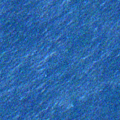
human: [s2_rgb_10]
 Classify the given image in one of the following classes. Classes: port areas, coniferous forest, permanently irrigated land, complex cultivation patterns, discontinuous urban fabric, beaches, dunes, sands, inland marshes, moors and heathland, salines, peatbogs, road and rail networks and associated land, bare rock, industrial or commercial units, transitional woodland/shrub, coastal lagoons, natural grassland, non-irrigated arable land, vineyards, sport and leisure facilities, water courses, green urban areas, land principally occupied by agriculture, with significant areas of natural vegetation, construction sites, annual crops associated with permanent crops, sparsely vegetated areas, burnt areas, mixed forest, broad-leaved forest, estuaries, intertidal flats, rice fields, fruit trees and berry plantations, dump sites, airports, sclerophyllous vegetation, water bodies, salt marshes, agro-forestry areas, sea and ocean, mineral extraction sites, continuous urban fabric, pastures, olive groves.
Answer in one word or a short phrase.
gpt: sea and ocean